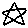
Label: star